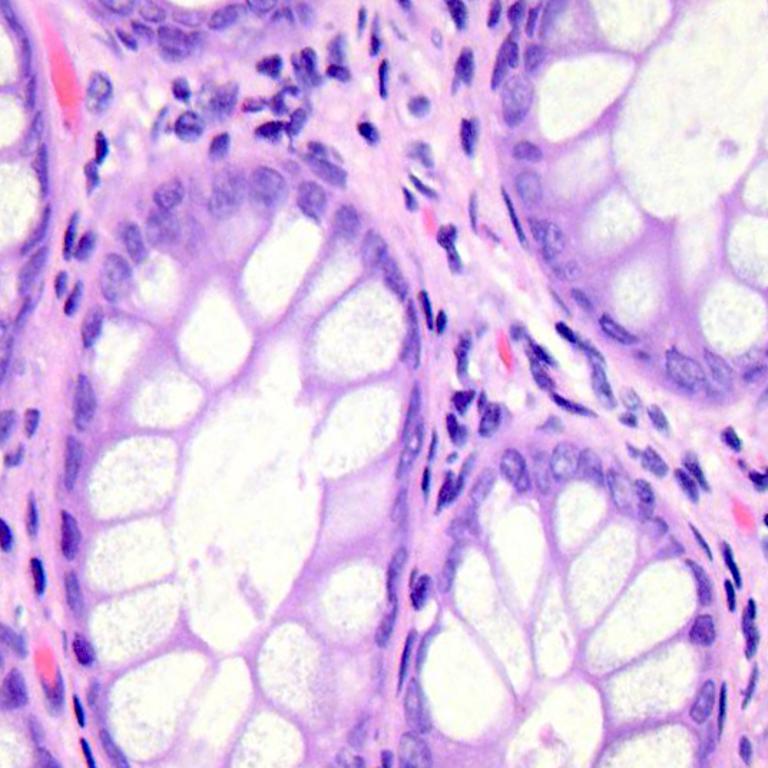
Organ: colon
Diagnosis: benign